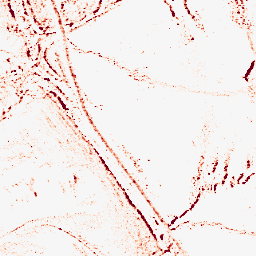
Category: morphological
Decomposition family: morphological_rect
Decomposition parameters: operation: opening
width: 5
height: 3
Upsampling method: sinc_hamming
Upsampling parameters: scale: 4
kernel_size: 4
Upsampling scale: 4